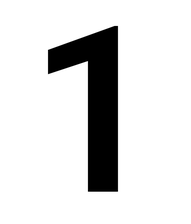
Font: Roboto_SemiBold